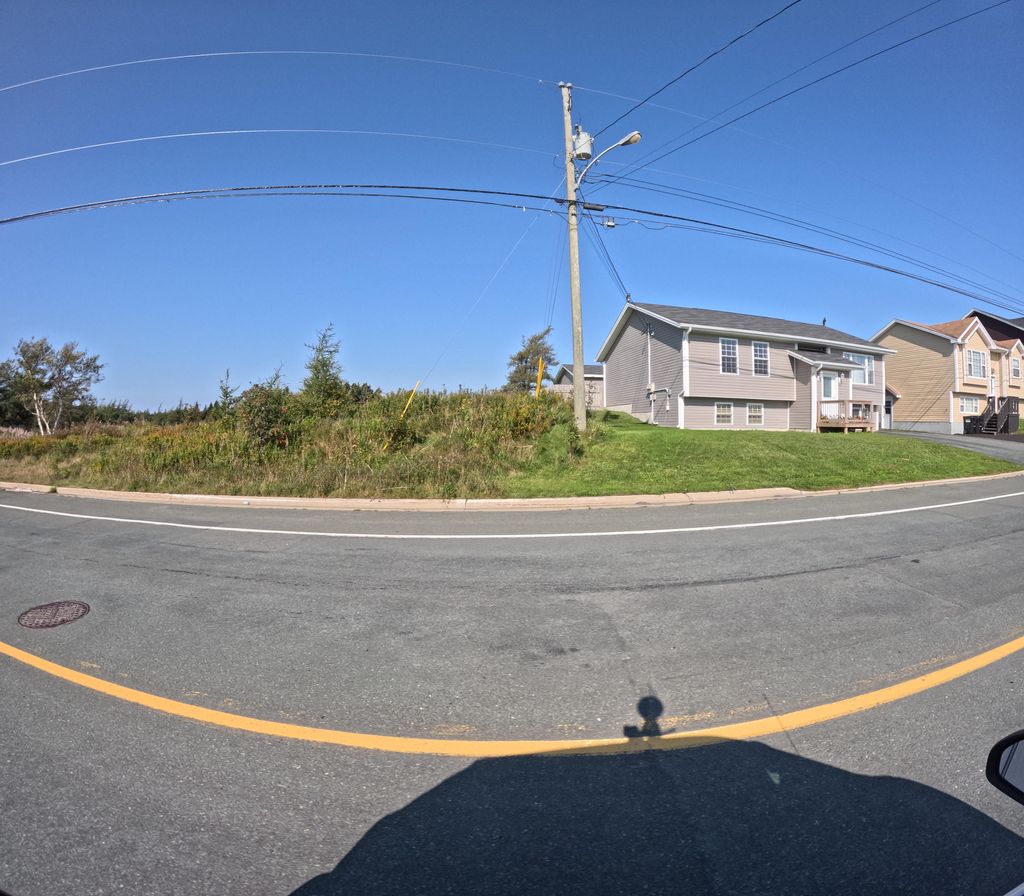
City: st_johns